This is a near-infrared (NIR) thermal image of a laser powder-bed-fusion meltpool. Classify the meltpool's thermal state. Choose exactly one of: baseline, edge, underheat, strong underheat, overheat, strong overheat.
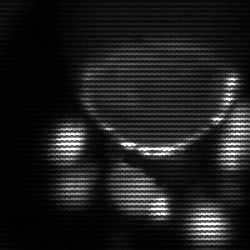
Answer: edge